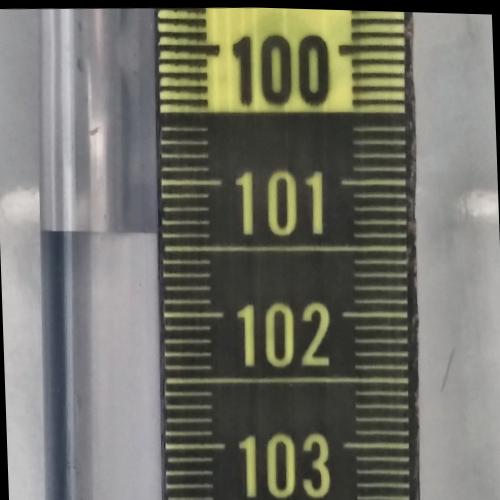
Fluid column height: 101.4 cm